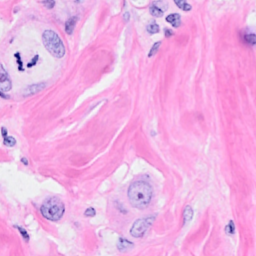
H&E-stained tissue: Breast